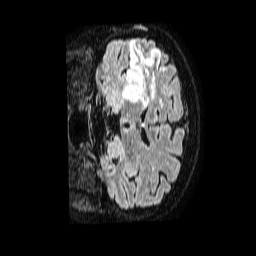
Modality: FLAIR
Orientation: coronal
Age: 70
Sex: female
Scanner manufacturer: philips
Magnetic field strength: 1.5 T
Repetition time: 4.8 s
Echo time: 0.3 s